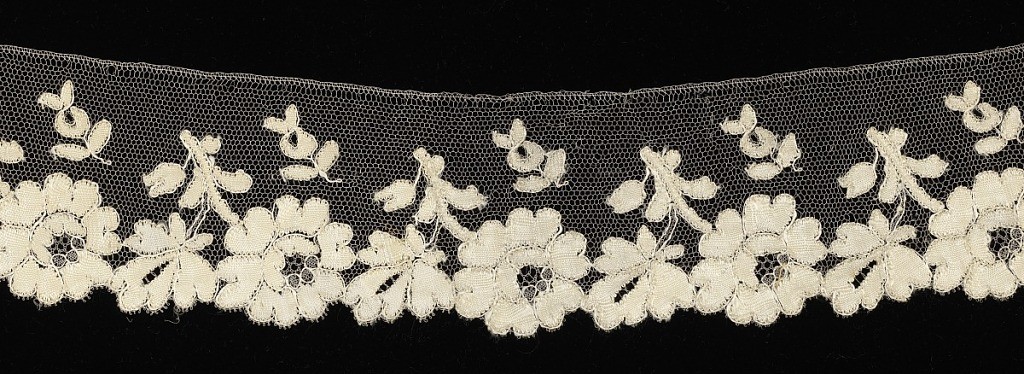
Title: Edging
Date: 19th century
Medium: silk Technique: bobbin lace
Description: Edging lace showing a pattern of flowers and leaves that form scallops along one side.